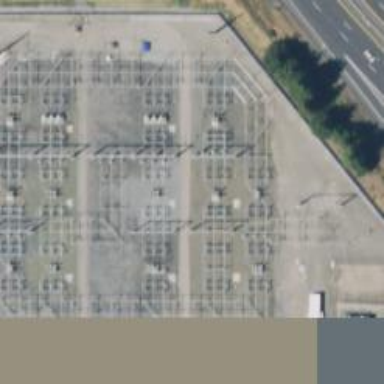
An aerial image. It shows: Switch used for power control.